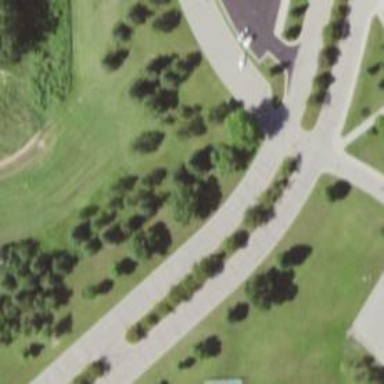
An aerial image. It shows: Disc golf basket.